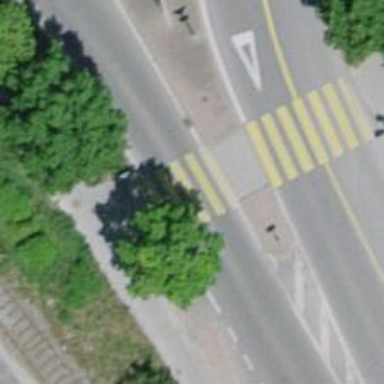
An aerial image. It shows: Zebra crossing on the road.